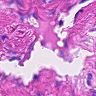
Metastatic tissue present: no